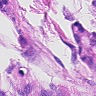
Metastatic tissue present: yes